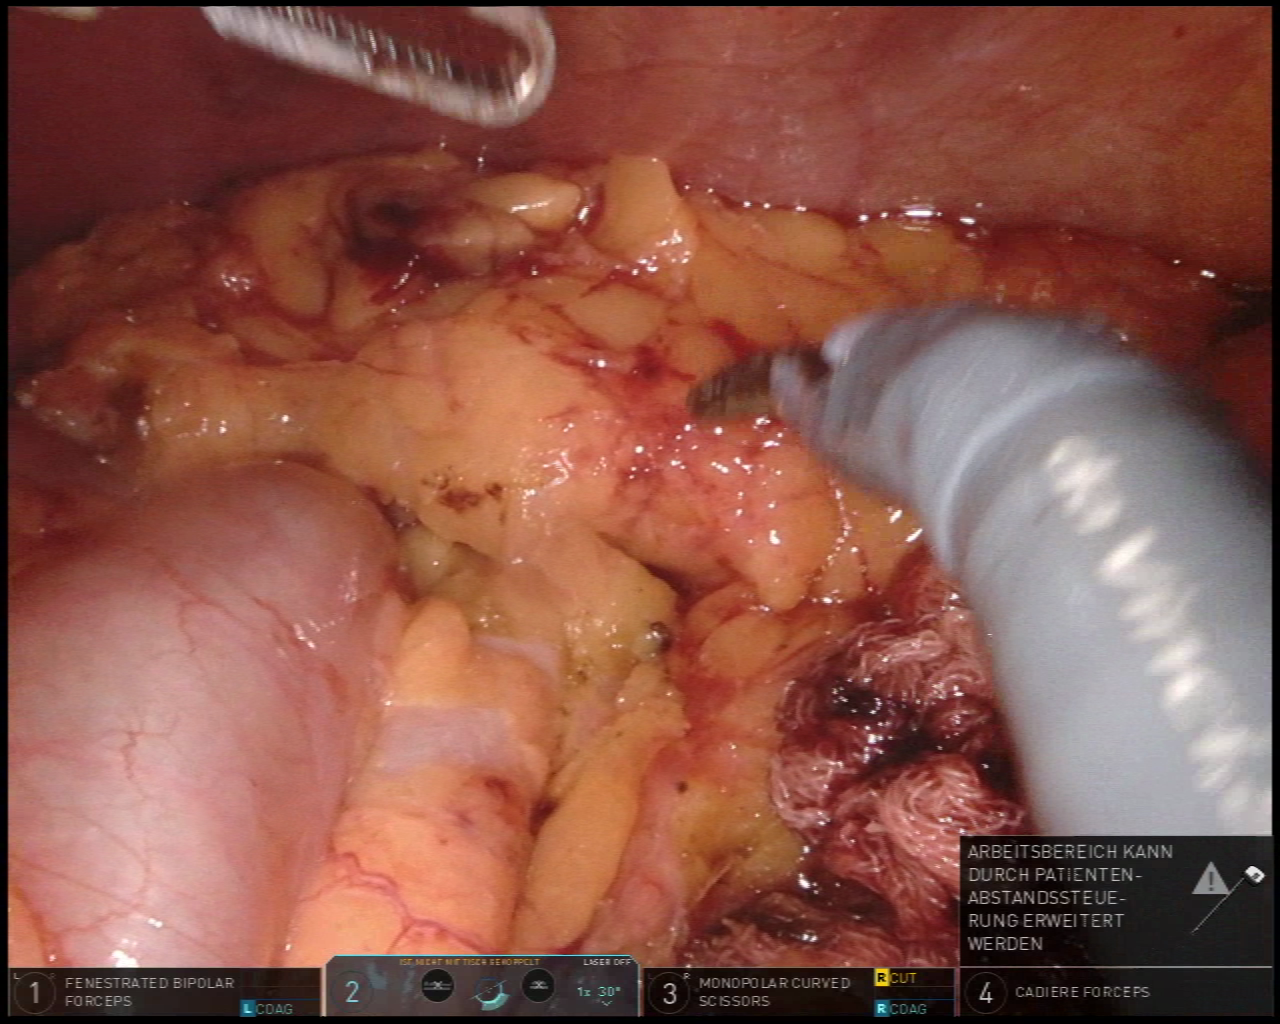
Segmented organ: pancreas
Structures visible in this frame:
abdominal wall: yes
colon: yes
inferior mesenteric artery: no
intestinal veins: no
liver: no
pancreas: yes
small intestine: no
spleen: no
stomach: no
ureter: no
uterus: no
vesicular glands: no